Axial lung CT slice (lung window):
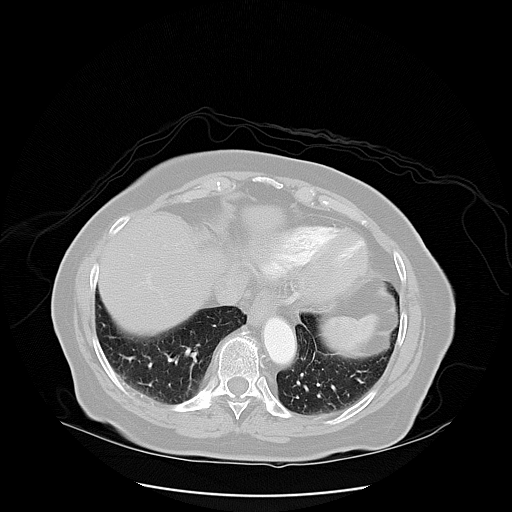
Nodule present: no